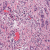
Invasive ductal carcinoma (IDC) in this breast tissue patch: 1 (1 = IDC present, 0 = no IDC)